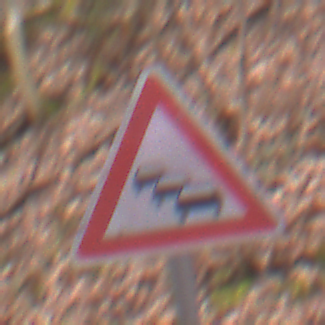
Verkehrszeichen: Stau
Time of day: Midday
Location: Outdoor (Nature)
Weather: Overcast
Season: Autumn
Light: Natural